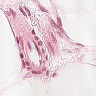
Metastatic tissue present: no